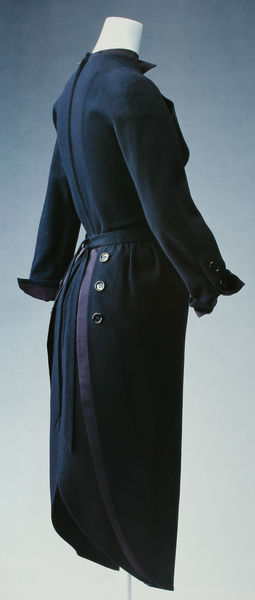
Titel: Tageskleid
Künstler: Christian Dior
Standort: Kyoto (Japan)
Institution: Kyoto Costume Institute
Schlagwörter: blau, dunkel, umhang, weiß, frau, kleid, profil, rücken, schwarz, dame, gürtel, mode, anzug, jacke, band, falten, kleidung, kragen, ärmel, figur, kostüm, mantel, stoff, drei, knopf, rund, hellblau, schürze, taille, rückenansicht, lila, violett, romantik, frack, dunkelblau, einfach, knöpfe, gehrock, knopfleiste, foto, photographie, rückseite, seite, puppe, stange, abgerundet, gerundet, knop, gehbewegung, partie, rockschösse, umkrempeln